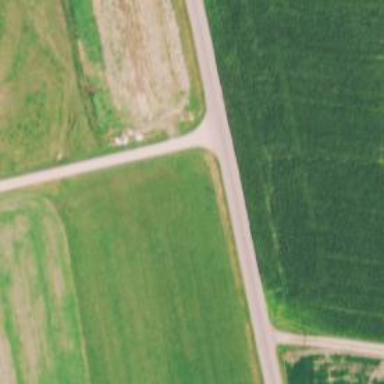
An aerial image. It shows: Tertiary road.